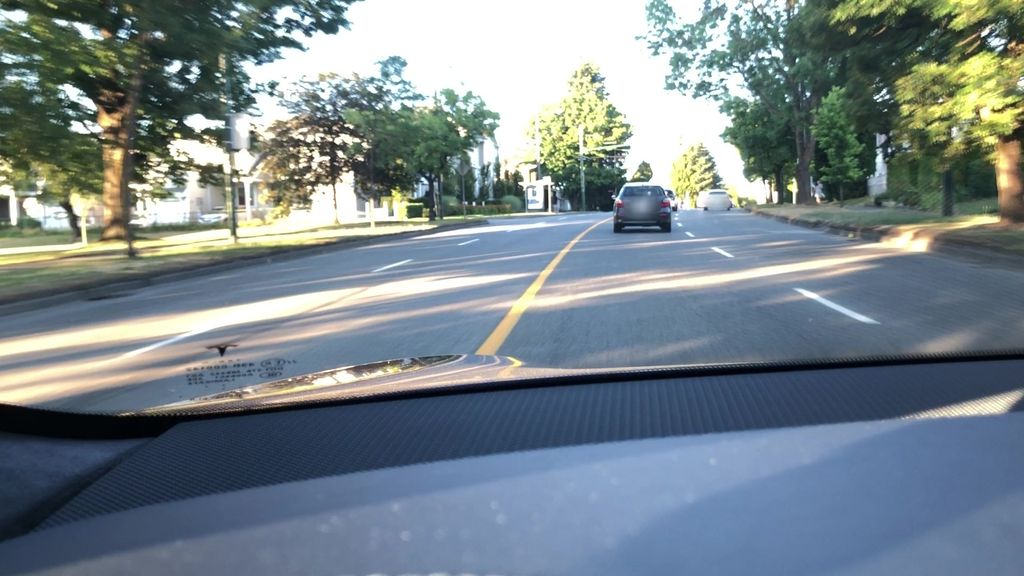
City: vancouver